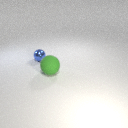
small blue metal sphere behind large green rubber sphere